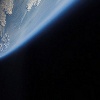
Label: space